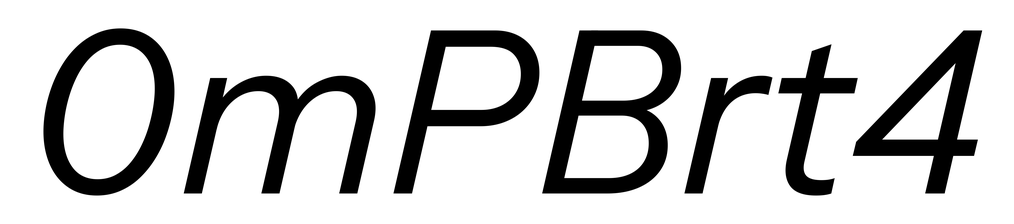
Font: InstrumentSans-Italic_Italic